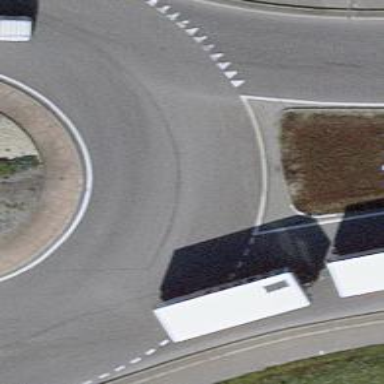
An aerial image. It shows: Secondary road with asphalt surface leading to roundabout.